Question: My silverlight application makes requests to wcf-service on remote host that uses SSL.
When I run the application from visual studio (using F5) IE with start page opens. As soon as I make the first request to wcf-service I get CommunicationException (related to cross-domain policy). If I refresh browser's page everything works ok.
Looks like IE can't download clientaccesspolicy.xml before I refresh browser's page at least 1 time.

But this file is on the server and I can download it using the same URL.
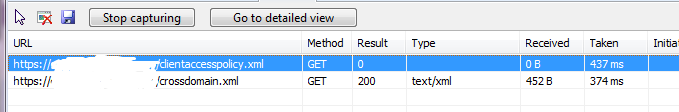
Answer: Fixed by using IIS + custom SSL certificate (instead of Web Development Server). It seems that the port used for wcf and the web app that hosts silverlight app must be the same.